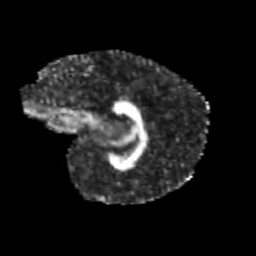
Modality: FA
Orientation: sagittal
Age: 9
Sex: female
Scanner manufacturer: siemens
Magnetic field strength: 3 T
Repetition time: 3.8 s
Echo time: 0.07 s